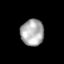
Tissue: lung
Cell type: Epithelial cells
Senescence score: 0.2255
Nuclear area (px): 600
Mean DAPI intensity: 172.217